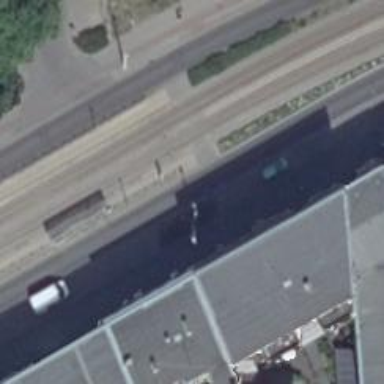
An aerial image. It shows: Uncontrolled road crossing with pedestrian island.